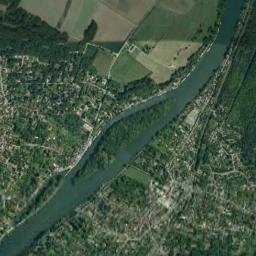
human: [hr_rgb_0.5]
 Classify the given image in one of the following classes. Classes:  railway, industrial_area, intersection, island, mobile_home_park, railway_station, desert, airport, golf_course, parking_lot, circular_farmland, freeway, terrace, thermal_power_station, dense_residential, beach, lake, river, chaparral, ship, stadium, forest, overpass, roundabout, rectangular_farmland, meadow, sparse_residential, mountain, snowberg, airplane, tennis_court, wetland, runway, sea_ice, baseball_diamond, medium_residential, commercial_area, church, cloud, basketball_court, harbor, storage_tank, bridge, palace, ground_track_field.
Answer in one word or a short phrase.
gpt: river